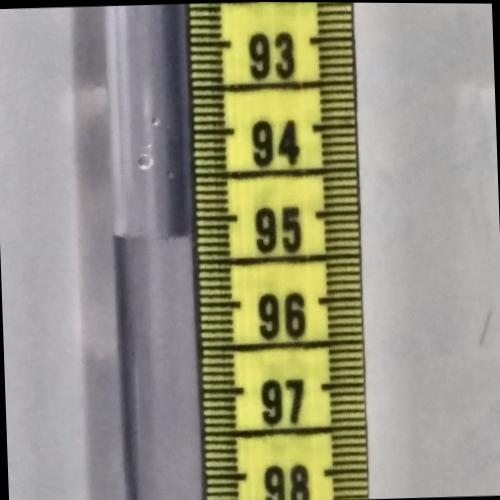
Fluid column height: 95.2 cm